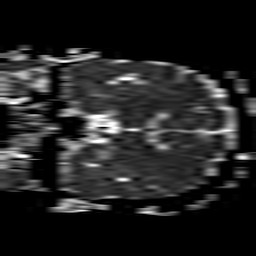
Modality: ADC
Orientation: coronal
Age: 55
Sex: female
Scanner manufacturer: philips
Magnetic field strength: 1.5 T
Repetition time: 3.395 s
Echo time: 0.06922 s